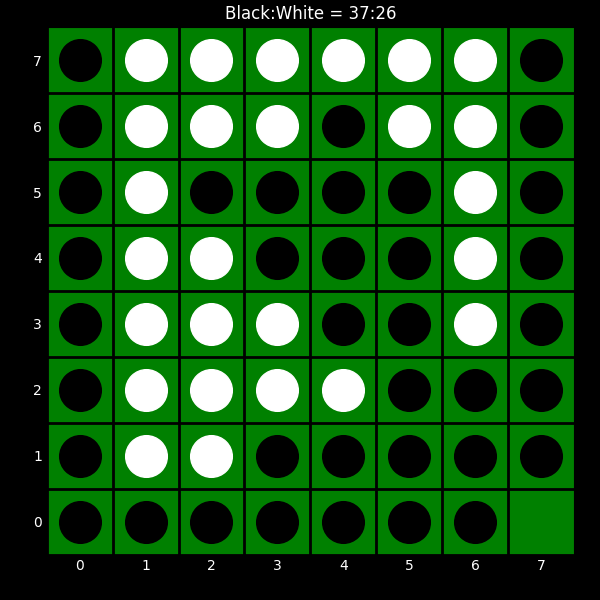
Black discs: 37
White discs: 26